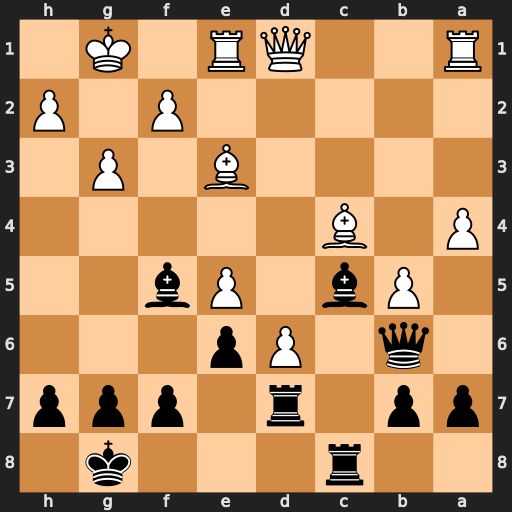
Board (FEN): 2r3k1/pp1r1ppp/1q1Pp3/1Pb1Pb2/P1B5/4B1P1/5P1P/R2QR1K1
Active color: b
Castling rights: -
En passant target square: -
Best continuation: Bxe3 Rxe3 Rxc4